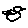
Label: bird